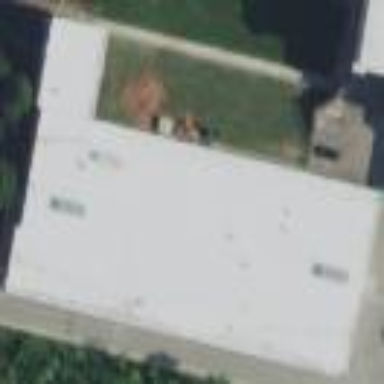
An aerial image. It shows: School building.